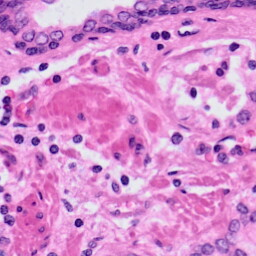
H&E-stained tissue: Prostate